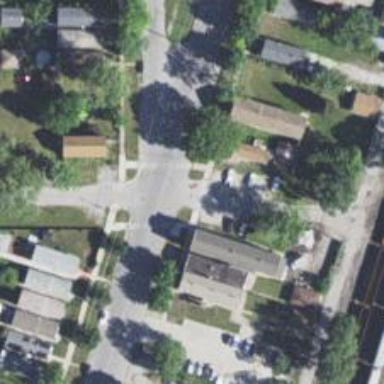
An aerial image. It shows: Alley classified as service road.